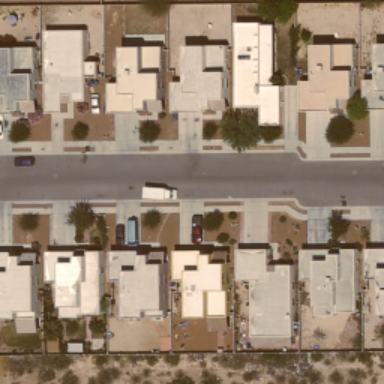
This is a dense residential area .